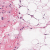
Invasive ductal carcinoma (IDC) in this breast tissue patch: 0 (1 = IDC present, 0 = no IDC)